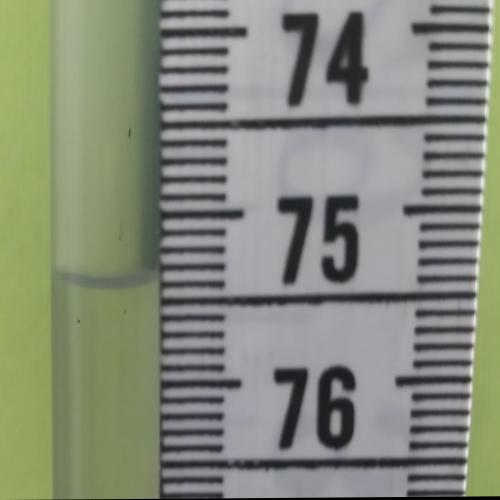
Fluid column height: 75.4 cm